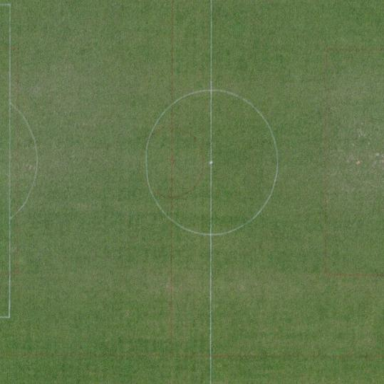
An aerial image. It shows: Soccer pitch with grass surface for leisure and sports.